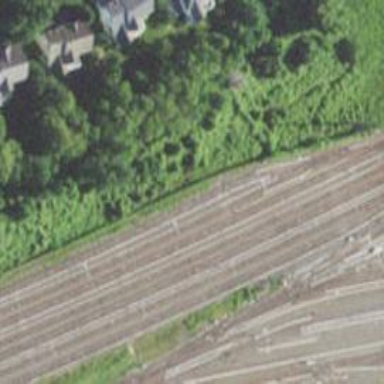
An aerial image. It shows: Yard area with electrified rail tracks.